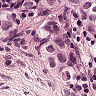
Metastatic tissue present: yes